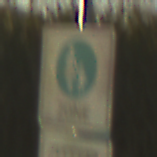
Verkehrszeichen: BeginnFussgaengerzone
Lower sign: MehrspurigeFahrzeugeFrei5
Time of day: SunriseSunset
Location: Outdoor (RoadRail)
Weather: Clear
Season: NotSpecified
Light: Natural